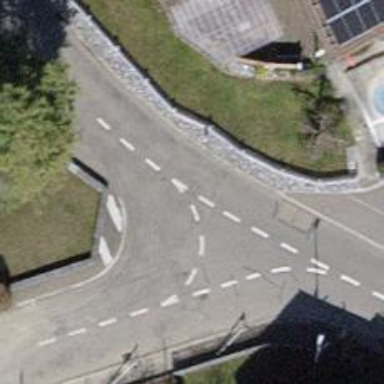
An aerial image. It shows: Smoothly paved residential road.